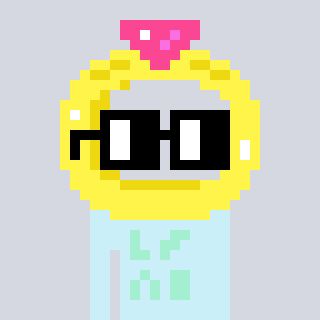
a pixel art character with square black glasses, a ring-shaped head and a cold-colored body on a cool background